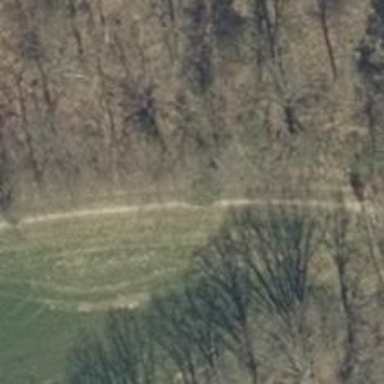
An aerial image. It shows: Grassy path.